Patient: sex F, age 58
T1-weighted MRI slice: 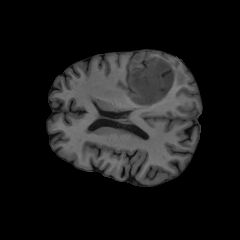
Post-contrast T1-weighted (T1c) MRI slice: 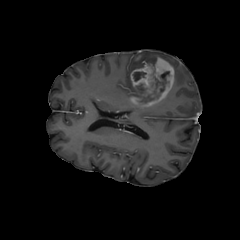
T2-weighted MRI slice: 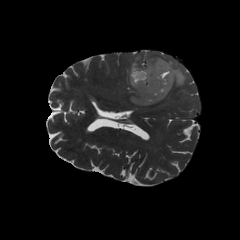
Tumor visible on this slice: yes
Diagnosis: Glioblastoma, IDH-wildtype
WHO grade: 4